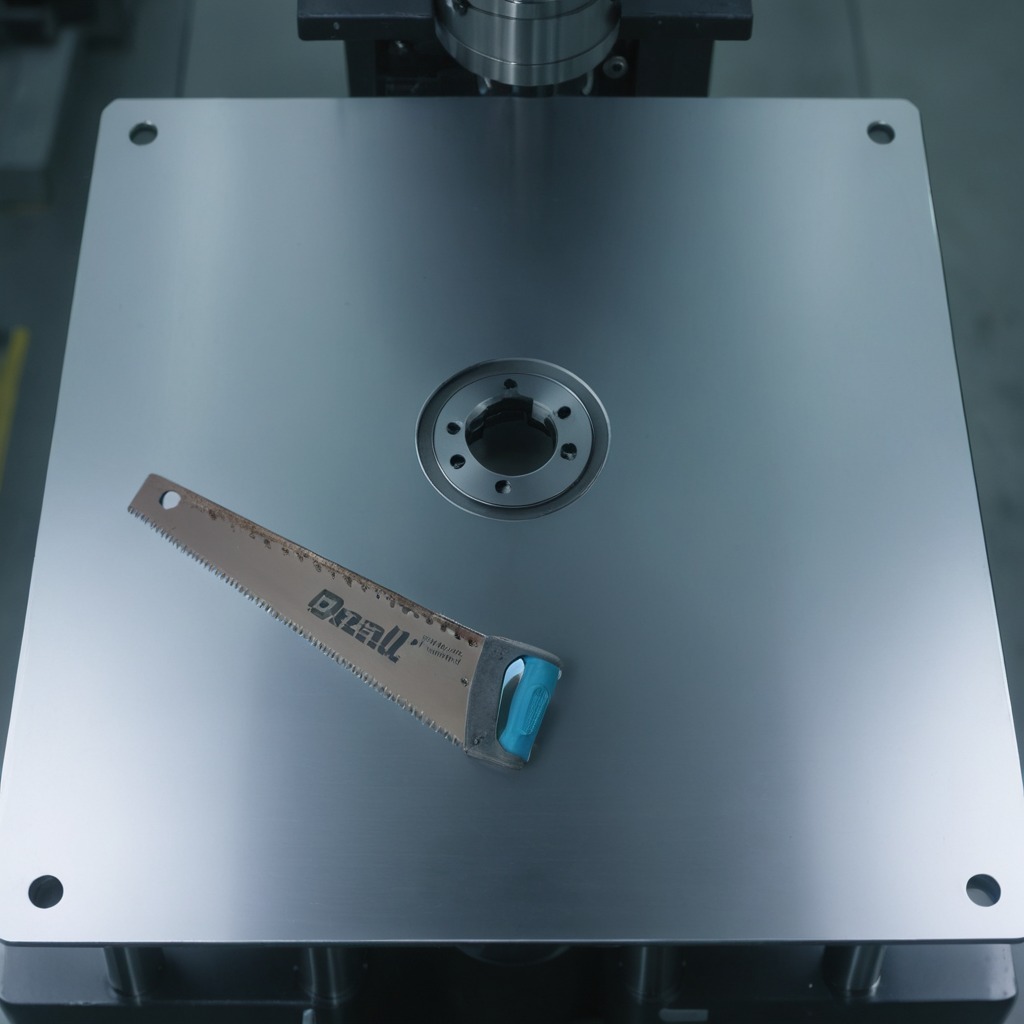
A metal saw is lying on a metal table in a machine shop under fluorescent lights.